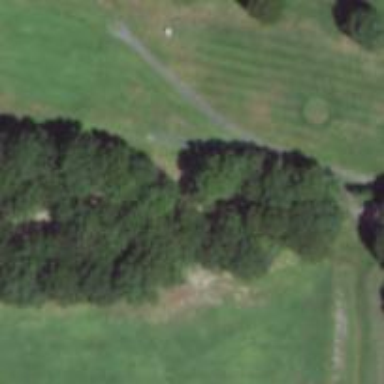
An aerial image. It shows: Pathway for golfing.